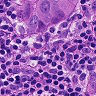
Metastatic tissue present: yes